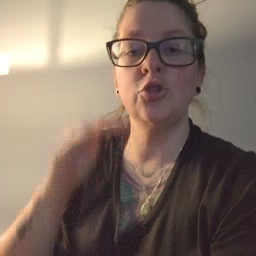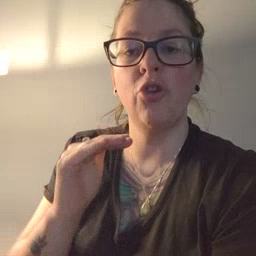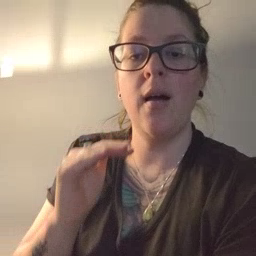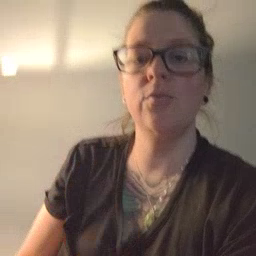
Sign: child